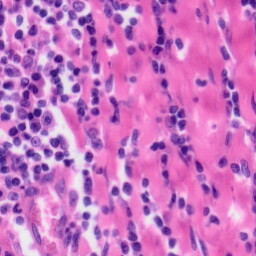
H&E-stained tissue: Tonsil